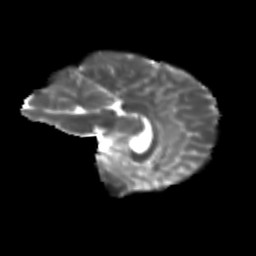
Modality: T2w
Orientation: sagittal
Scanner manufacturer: siemens
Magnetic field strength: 3 T
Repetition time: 9.2 s
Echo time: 0.084 s